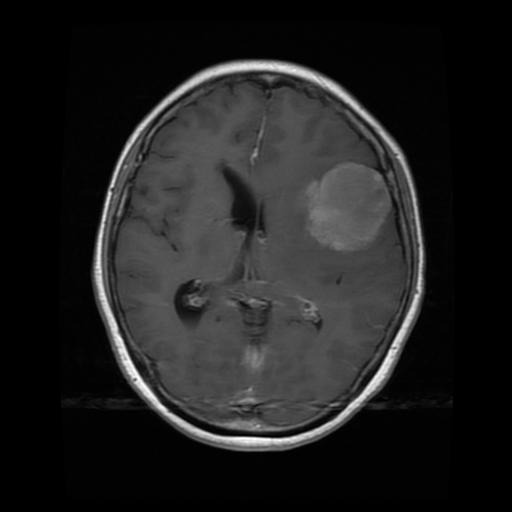
Label: meningioma